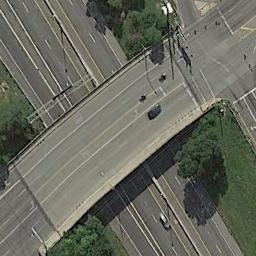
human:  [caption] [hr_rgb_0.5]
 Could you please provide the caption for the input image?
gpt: This overpass intersects the road at right angle .

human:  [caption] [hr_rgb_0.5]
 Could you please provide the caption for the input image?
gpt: The cross-line overpass is over the road on the lawn .

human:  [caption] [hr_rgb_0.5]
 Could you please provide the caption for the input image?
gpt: There are several cars on the overpass .

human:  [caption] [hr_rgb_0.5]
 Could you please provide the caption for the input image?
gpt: The overpass is next to the grass and some trees .

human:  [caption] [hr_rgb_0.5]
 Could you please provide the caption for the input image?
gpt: There are some green trees beside the overpass .